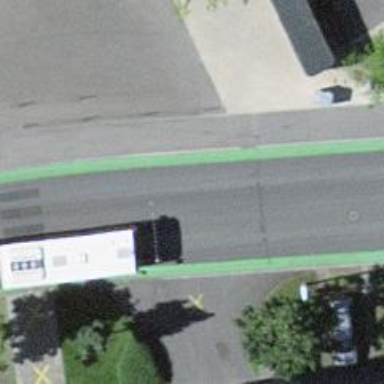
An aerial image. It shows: Kerb barrier.